Question: I want to show up a list of users inside my 'UITableView'. I got this error after I build it.
I create a data model to store a list of users.
CRUDSwiftData.swift
'''
import UIKit
class CRUDSwiftData: NSObject {
var title: String
var rating: Float
init(title: String,rating: Float) {
self.title = title
self.rating = rating
}
}
'''
CRUDSwiftDoc.swift
'''
import UIKit
class CRUDSwiftDoc: NSObject {
var data:CRUDSwiftData
var thumbImage:UIImage
var fullImage:UIImage
init(title: String,rating: Float,data:CRUDSwiftData, thumbImage:UIImage, fullImage:UIImage) {
self.data = CRUDSwiftData(title: title,rating: rating);
self.thumbImage = thumbImage
self.fullImage = fullImage
}
}
'''
Then I edit my 'MasterViewController.swift' class into this
MasterViewController.swift
'''
var users: NSMutableArray = []
// At the end of viewDidLoad
self.title = "User List";
// Replace the return statement in tableView:numberOfRowsInSection with the following:
return users.count
// Replace tableView:cellForRowAtIndexPath with the following
- (UITableViewCell *)tableView:(UITableView *)tableView cellForRowAtIndexPath:(NSIndexPath *)indexPath
{
UITableViewCell *cell = [tableView
dequeueReusableCellWithIdentifier:@"MyBasicCell"];
let user = users[indexPath.row] as CRUDSwiftDoc
cell.textLabel.text = user.data.title
cell.imageView.image = user.thumbImage
return cell;
}
'''
Finally my 'AppDelegate.swift' is like this
AppDelegate.swift
'''
func application(application: UIApplication, didFinishLaunchingWithOptions launchOptions: NSDictionary?) -> Bool {
// Override point for customization after application launch.
let user1 = CRUDSwiftDoc(title:"Potato Bug", rating: "4", thumbImage: "potatoBugThumb.jpg", fullImage: "potatoBug.jpg")
let user2 = CRUDSwiftDoc(title:"House Centipede", rating: "3", thumbImage: "centipedeThumb.jpg", fullImage: "centipede.jpg")
let user3 = CRUDSwiftDoc(title:"Wolf Spider", rating: "5", thumbImage: "wolfSpiderThumb.jpg", fullImage: "wolfSpider.jpg")
let user4 = CRUDSwiftDoc(title:"Lady Bug", rating: "1", thumbImage: "ladybugThumb.jpg", fullImage: "ladybug.jpg")
let shoppingList: NSMutableArray[] = [user1, user2, user3, user4]
return true
}
'''
I got 4 errors inside 'AppDelegate.swift'

Please advice.
My source code: <URL>
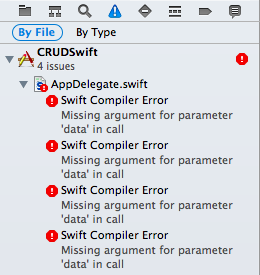
Answer: The compiler is telling the truth! You are calling
'''
let user1 = CRUDSwiftDoc(title:"Potato Bug", rating: "4", thumbImage: "potatoBugThumb.jpg", fullImage: "potatoBug.jpg")
'''
yet your declaration requires
'''
init(title: String, rating: Float, data:CRUDSwiftData, thumbImage:UIImage, fullImage:UIImage) {
'''
-
You are requiring data to be passed to CRUDSwiftDoc() through the init, yet A) you are not passing it in, and B) you are calculating it it the init. You need to change the init to
'''
class CRUDSwiftDoc: NSObject {
var data:CRUDSwiftData
var thumbImage:UIImage
var fullImage:UIImage
init(title: String, rating: Float, thumbImage:UIImage, fullImage:UIImage) { // No data!!!
self.data = CRUDSwiftData(title: title,rating: rating);
self.thumbImage = thumbImage
self.fullImage = fullImage
}
}
'''
Note also that you are passing rating as a string (rating: "4"), not a Float as declared.